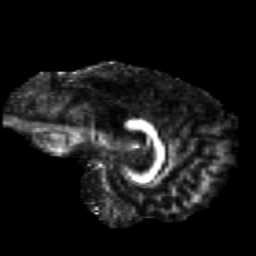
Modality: FA
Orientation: sagittal
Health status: healthy
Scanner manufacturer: siemens
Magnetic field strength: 3 T
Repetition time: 12 s
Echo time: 0.092 s